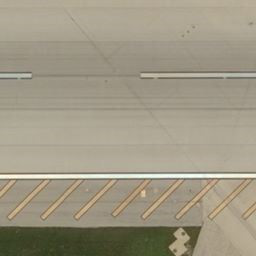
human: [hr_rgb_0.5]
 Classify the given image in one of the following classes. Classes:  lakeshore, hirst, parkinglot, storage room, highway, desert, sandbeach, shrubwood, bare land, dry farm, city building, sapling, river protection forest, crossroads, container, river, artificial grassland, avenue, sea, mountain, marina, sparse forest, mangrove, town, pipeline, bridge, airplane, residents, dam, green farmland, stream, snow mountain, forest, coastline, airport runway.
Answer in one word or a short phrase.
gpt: airport runway